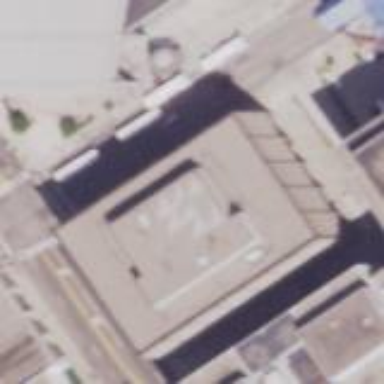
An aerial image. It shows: Office building.